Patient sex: F
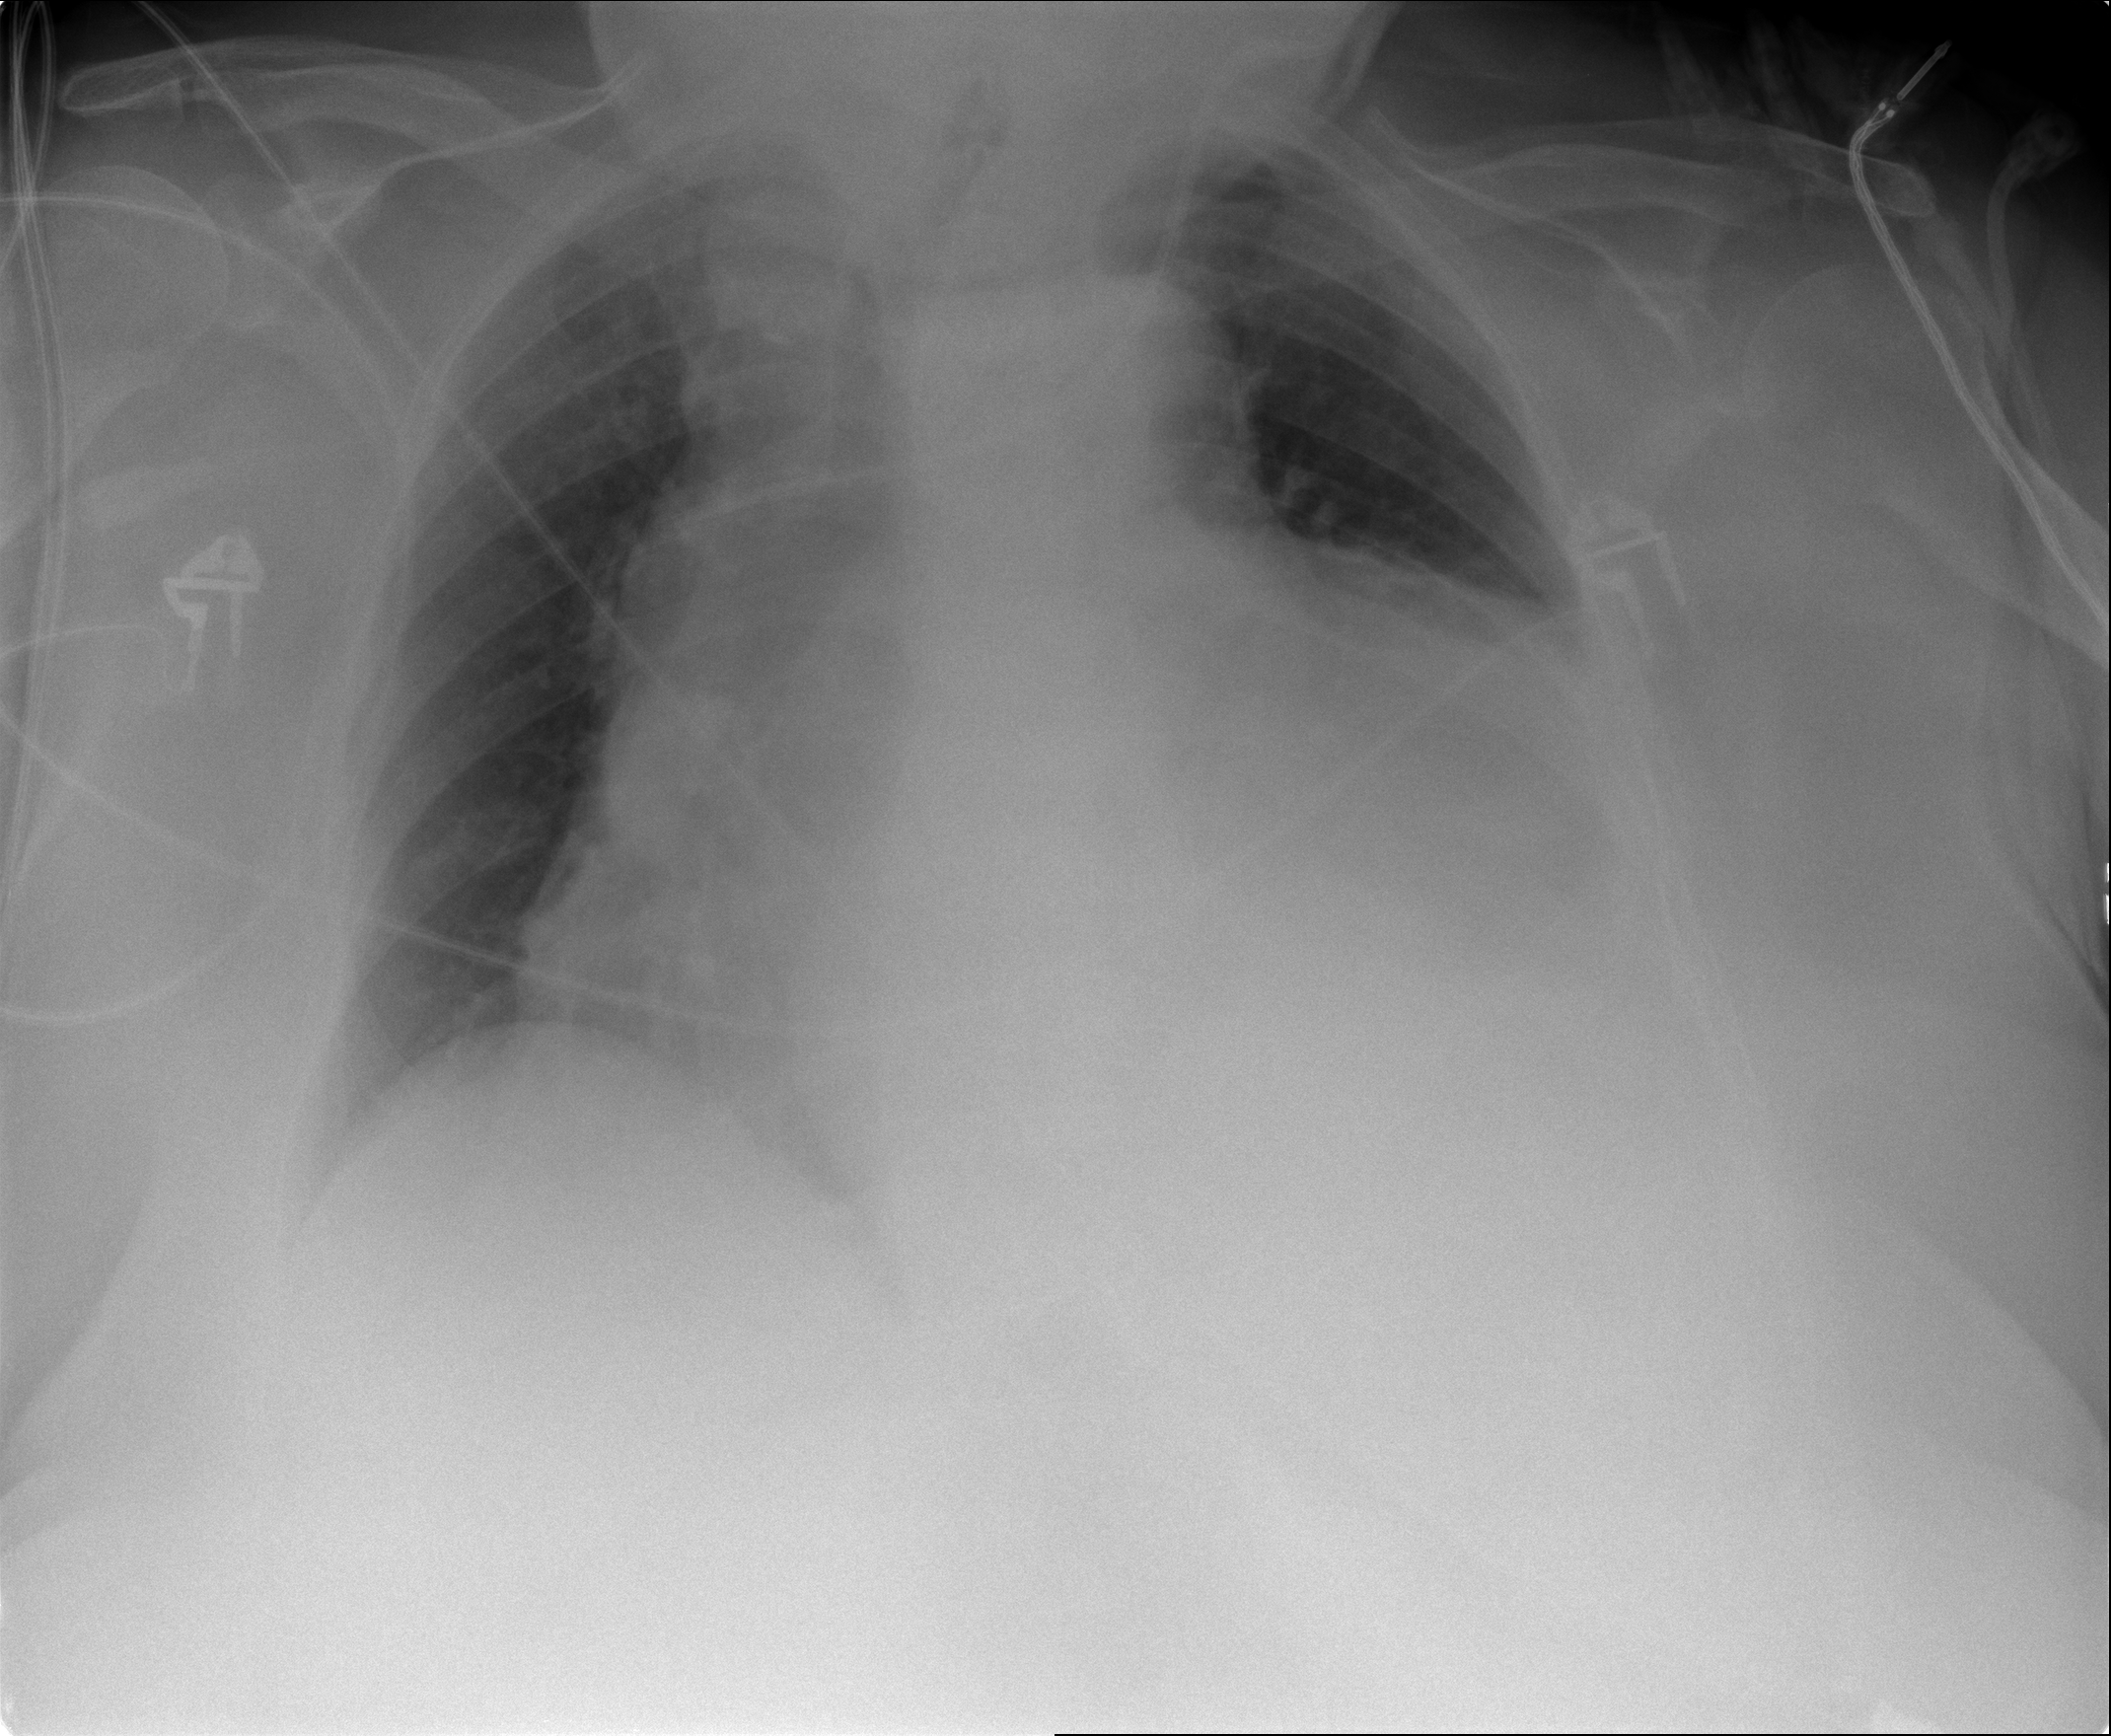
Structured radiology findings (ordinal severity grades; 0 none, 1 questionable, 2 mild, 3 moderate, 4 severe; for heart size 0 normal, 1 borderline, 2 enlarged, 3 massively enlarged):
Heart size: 3
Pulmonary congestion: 0
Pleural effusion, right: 0
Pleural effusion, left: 2
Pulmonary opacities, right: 0
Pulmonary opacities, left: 0
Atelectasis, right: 0
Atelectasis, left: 0